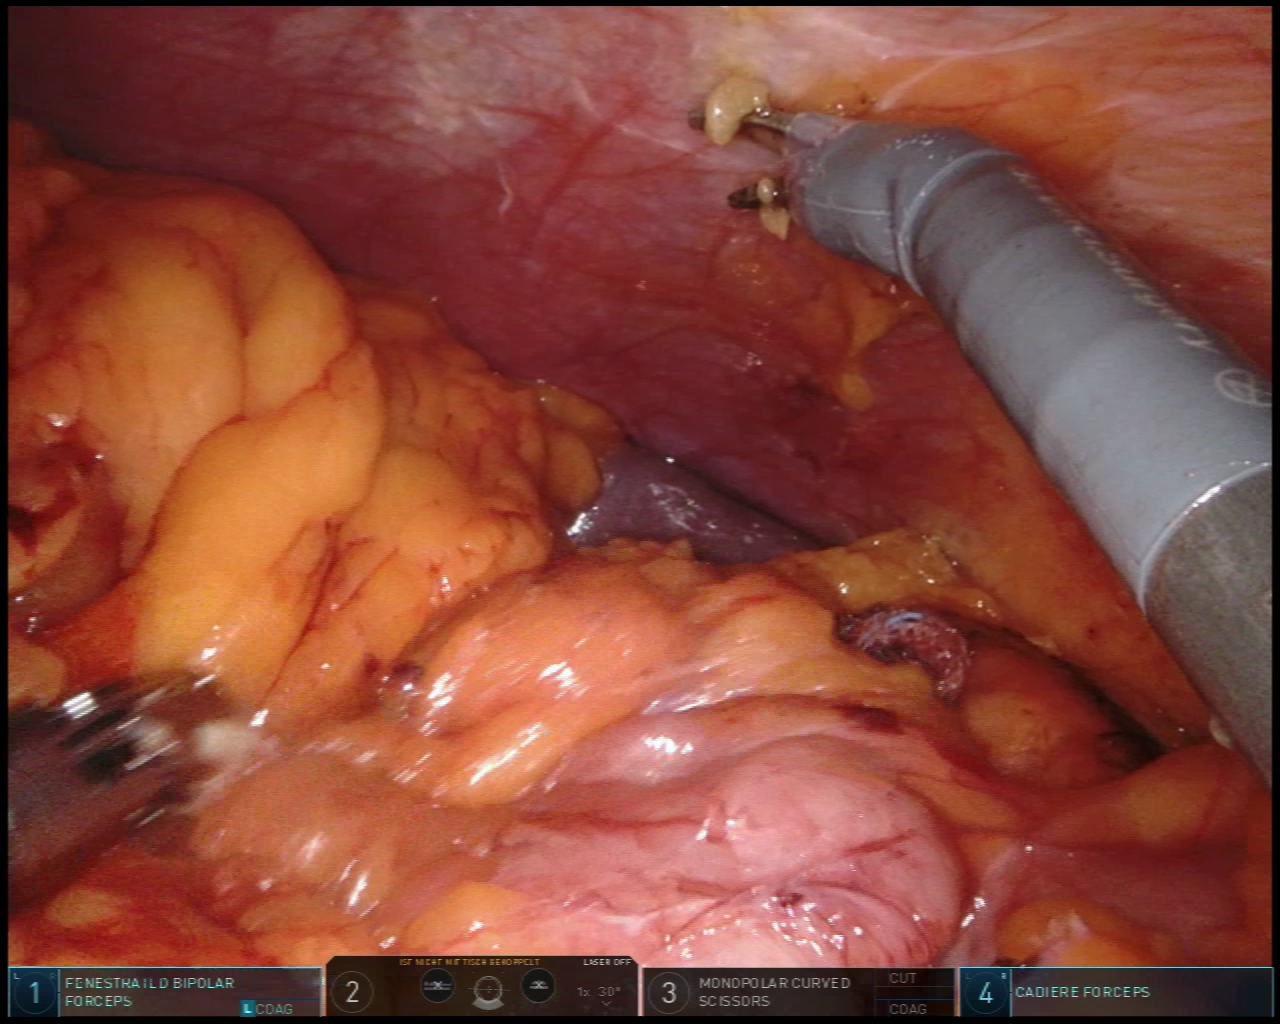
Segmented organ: spleen
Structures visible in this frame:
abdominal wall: yes
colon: yes
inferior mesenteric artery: no
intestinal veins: no
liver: no
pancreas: no
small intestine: no
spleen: yes
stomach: no
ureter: no
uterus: no
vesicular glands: no